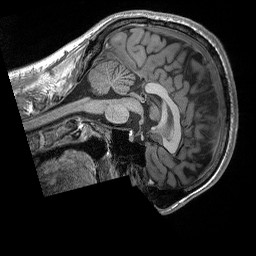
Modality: T1w
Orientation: sagittal
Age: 25
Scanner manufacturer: siemens
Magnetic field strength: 3 T
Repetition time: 2.3 s
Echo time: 0.00296 s